Interaction volume radius: 10 \u00c5
Interaction volume height: 20 \u00c5
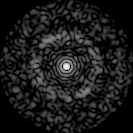
Disorder parameter: 0.827